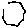
Label: hexagon